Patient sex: M
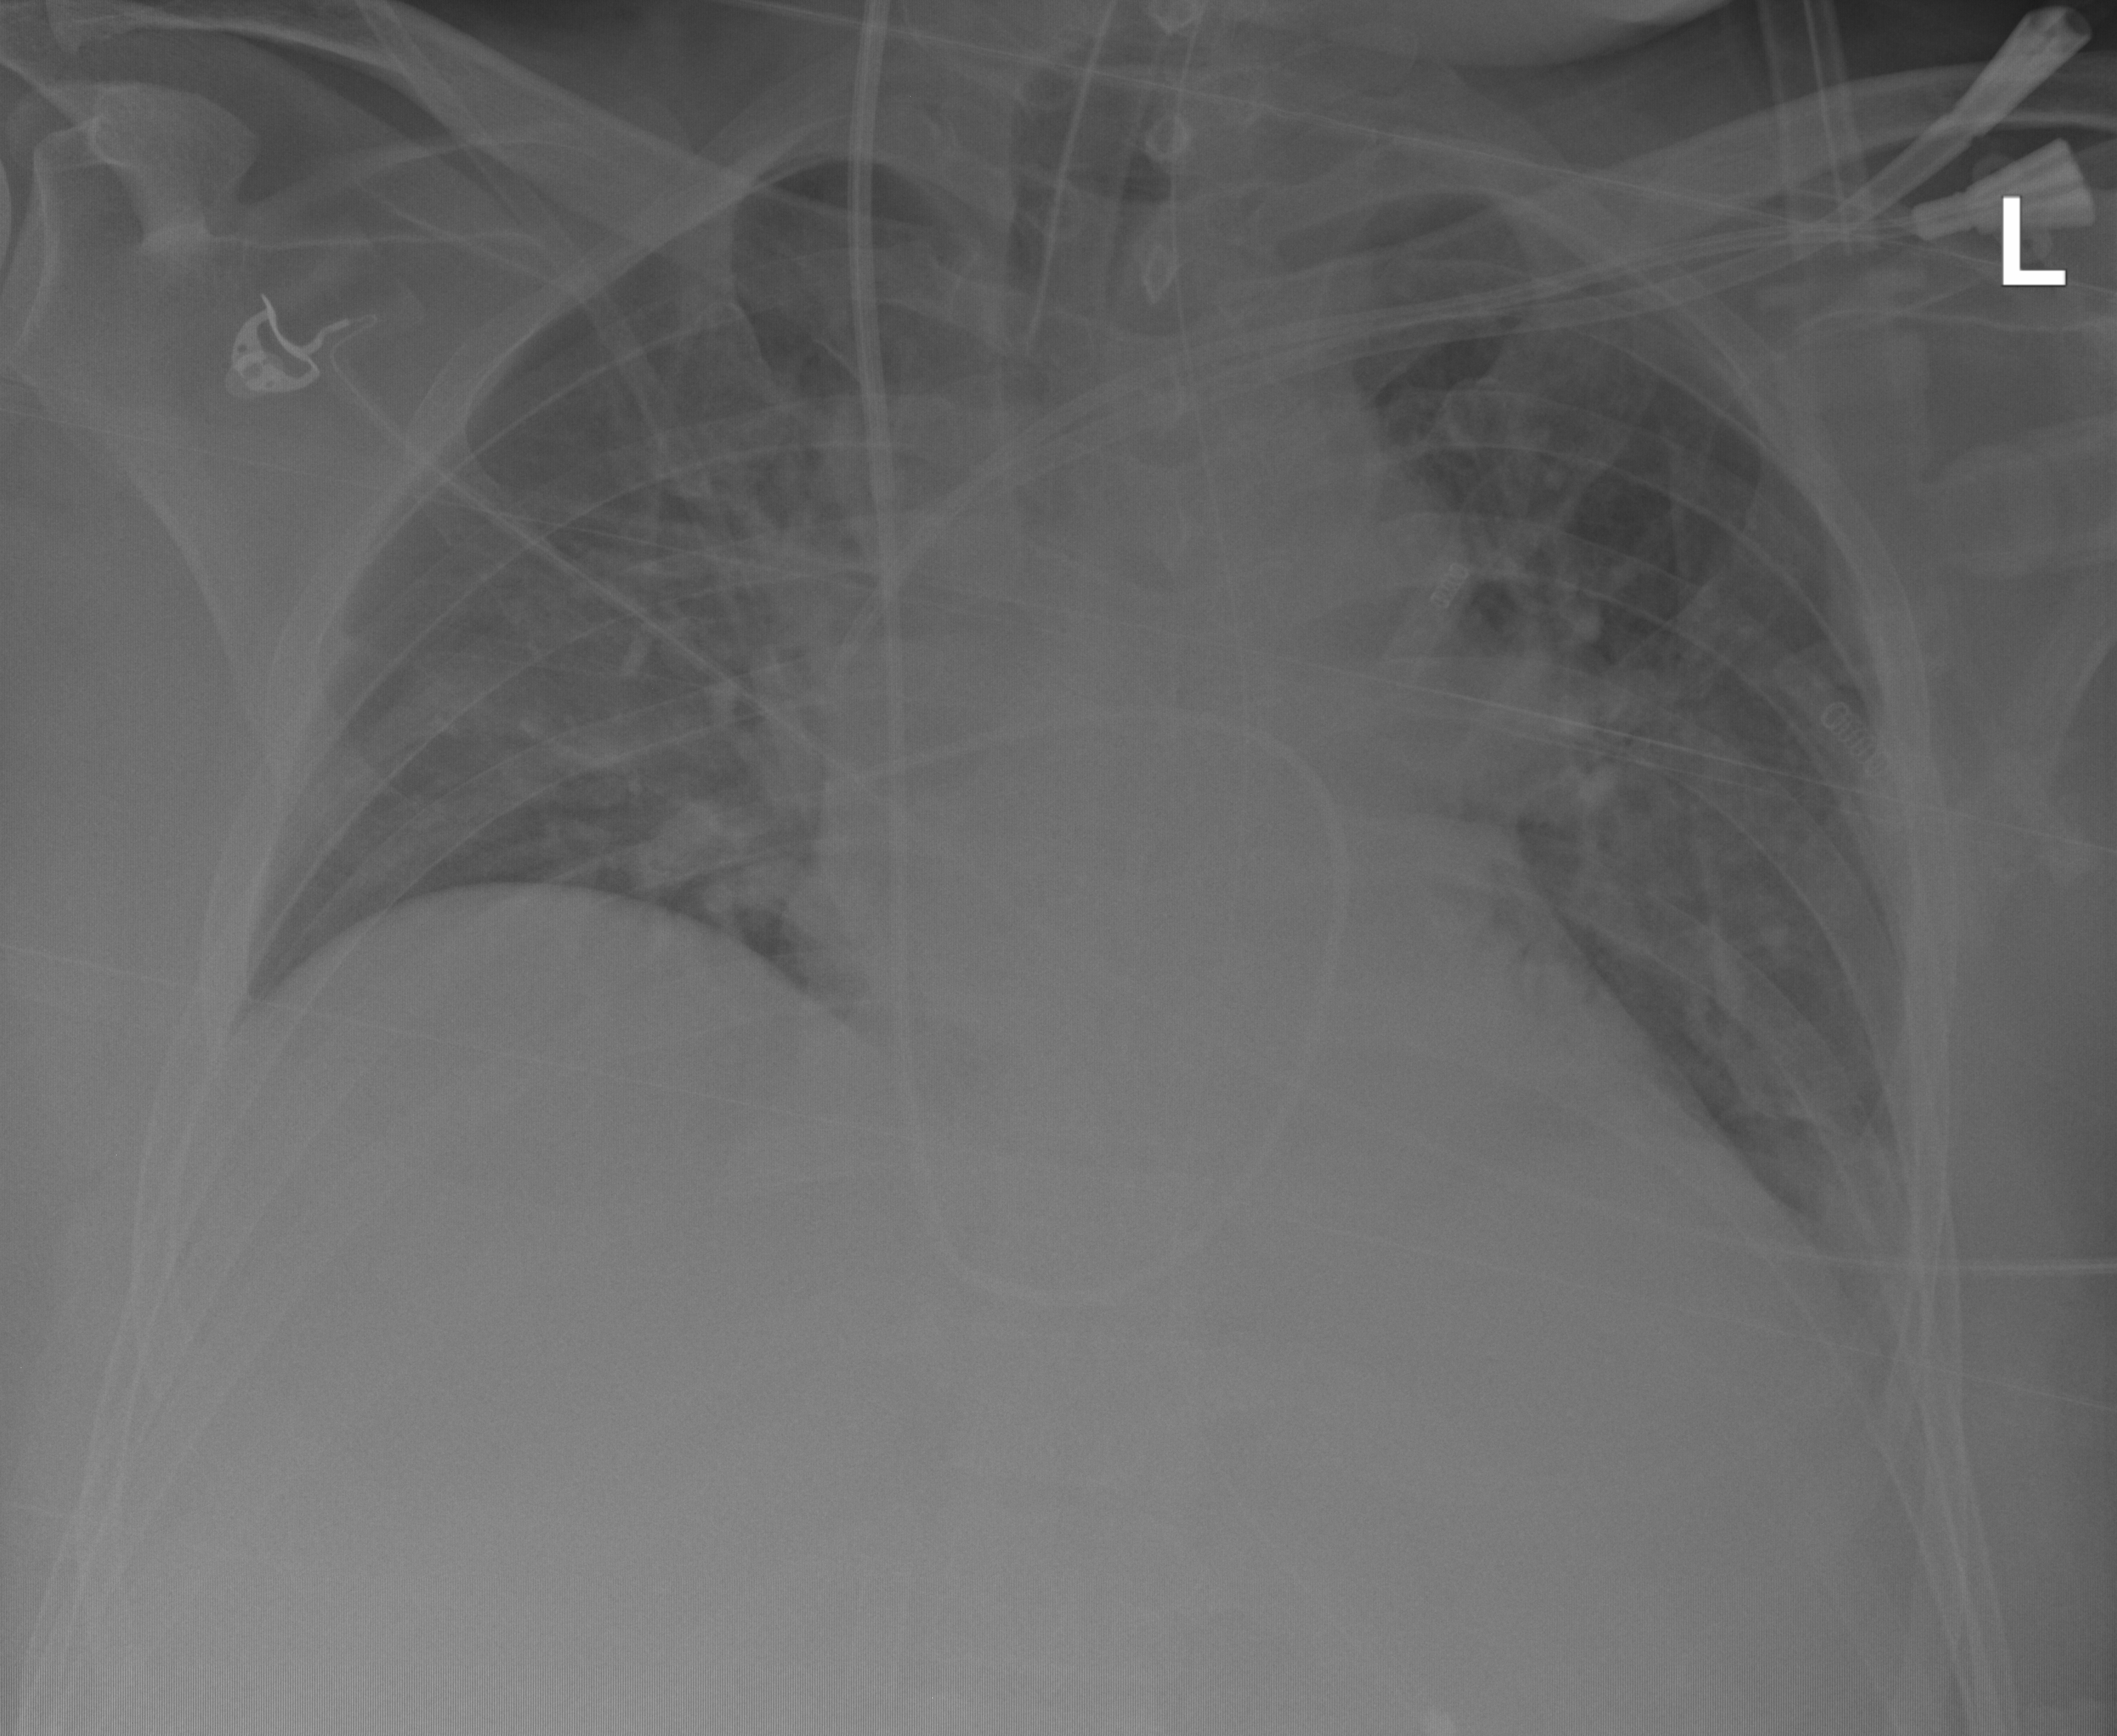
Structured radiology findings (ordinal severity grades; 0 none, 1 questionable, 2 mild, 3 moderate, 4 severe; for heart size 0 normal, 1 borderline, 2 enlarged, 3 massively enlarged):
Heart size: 2
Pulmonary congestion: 3
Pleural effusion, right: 0
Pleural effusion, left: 2
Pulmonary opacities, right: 2
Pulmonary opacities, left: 2
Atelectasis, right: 0
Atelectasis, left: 0